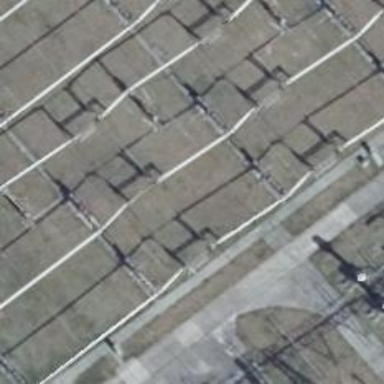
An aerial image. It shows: Outdoor switch with three cables connected.